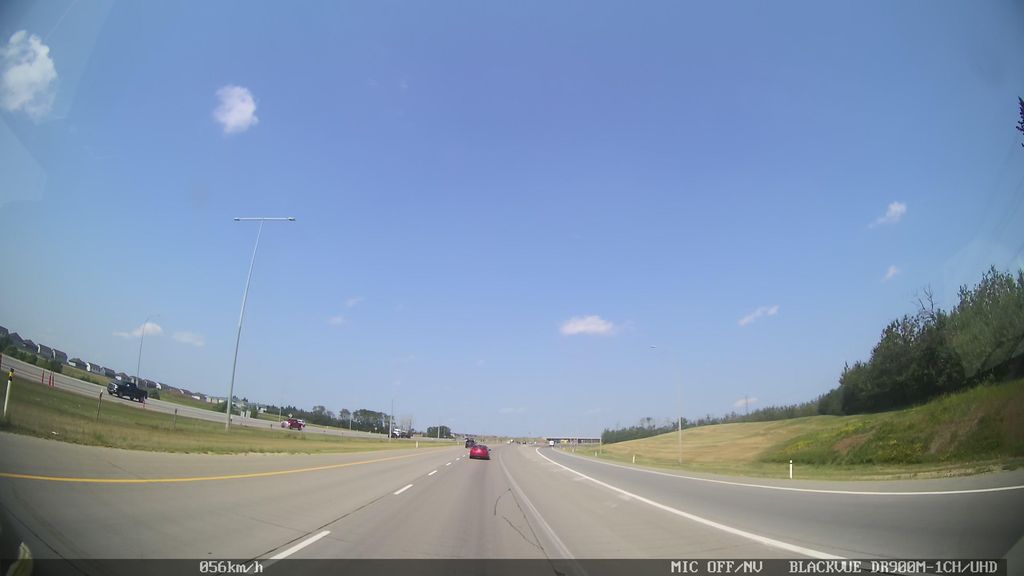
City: edmonton